Field crop: tomato
Growth stage: 2
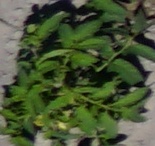
Species: tomato